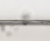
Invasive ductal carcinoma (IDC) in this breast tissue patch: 0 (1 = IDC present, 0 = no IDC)